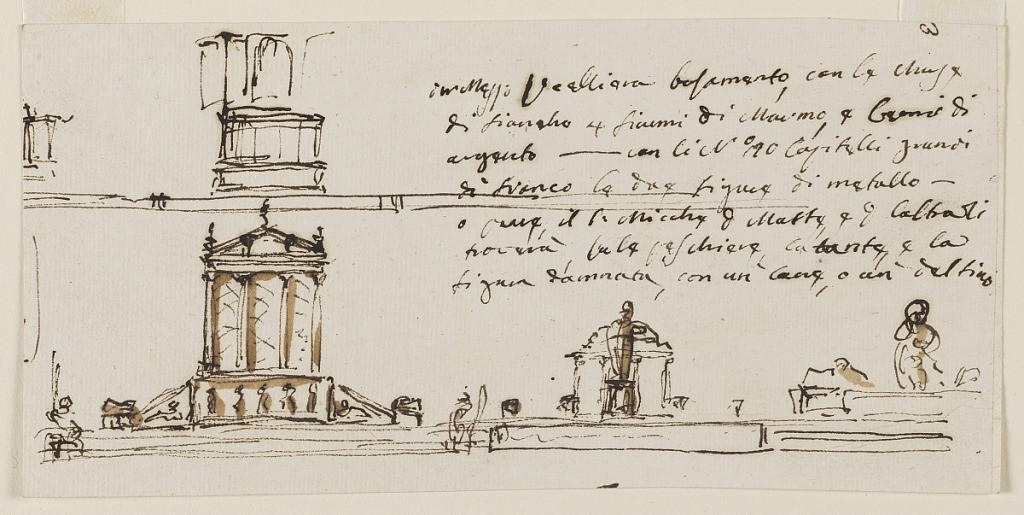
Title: Design for a Table Centerpiece
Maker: Giuseppe Barberi, Italian, 1746–1809
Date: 1790-1795
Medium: Pen and brown ink, brush and brown wash on lined off-white laid paper
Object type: Drawing
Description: "Dresser," table center piece for the Altieri family.